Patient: sex F, age 58
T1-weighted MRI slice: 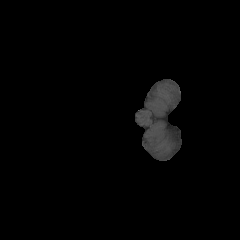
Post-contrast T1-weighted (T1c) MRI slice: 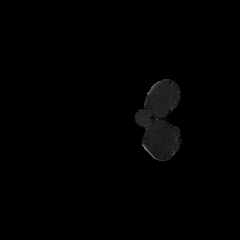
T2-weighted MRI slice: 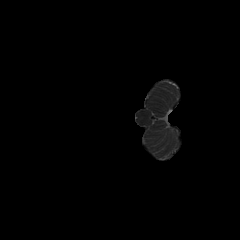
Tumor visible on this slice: no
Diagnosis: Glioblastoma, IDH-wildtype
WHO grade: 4